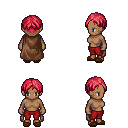
a pixel art fantasy rpg character, female body template, human, dark skin, brown cape, red pants, ruby red parted hairstyle, brown slippers, four views (front, back, left, right), 2x2 character sprite sheet, small pixel art, hard edges, no anti-aliasing